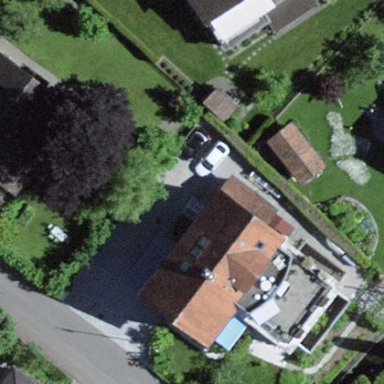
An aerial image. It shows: Detached building with gabled roof.